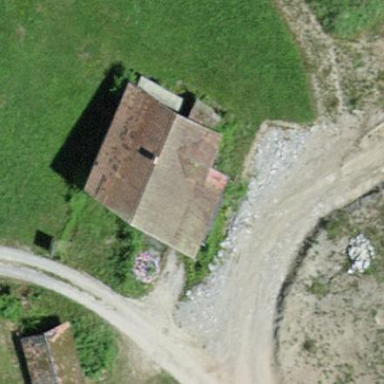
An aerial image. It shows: Farm building.